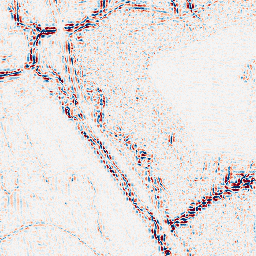
Category: wavelet
Decomposition family: wavelet_biorthogonal
Decomposition parameters: wavelet: bior4.4
level: 2
Upsampling method: sinc_blackman
Upsampling parameters: scale: 2
kernel_size: 16
Upsampling scale: 2